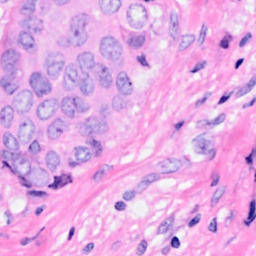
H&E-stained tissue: Breast